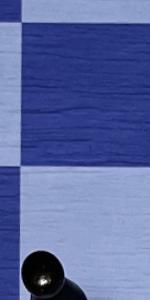
Label: Empty